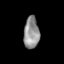
Tissue: skin
Cell type: Epithelial cells
Senescence score: 0.2715
Nuclear area (px): 480
Mean DAPI intensity: 145.846